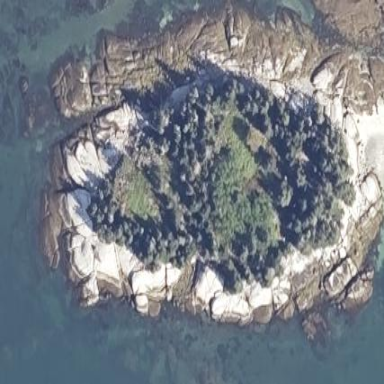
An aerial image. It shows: Island with natural coastline.